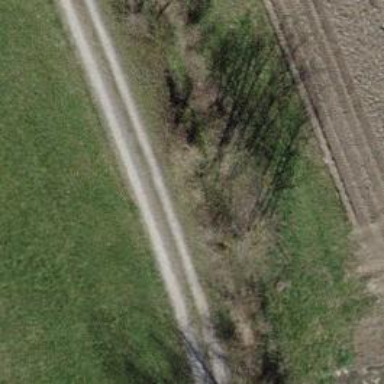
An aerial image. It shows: Compacted grade3 track.